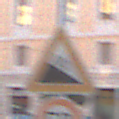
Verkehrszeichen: Gefaelle10
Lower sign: Geschwindigkeit50
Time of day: SunriseSunset
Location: Outdoor (Urban)
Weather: Clear
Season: NotSpecified
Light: Natural